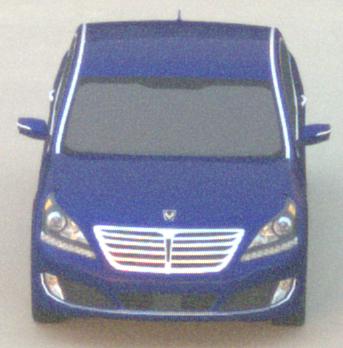
Make: Hyundai
Model: Equus
Detailed model: Gen. 2 VI
Model produced from: 2009
Model produced until: 2016
Doors: 4
Color: blue
Road condition: dry road
Daytime: sunrise or sunset
Contrast: medium contrast